Field crop: maize
Growth stage: 1
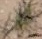
Species: salsola